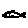
Label: fish